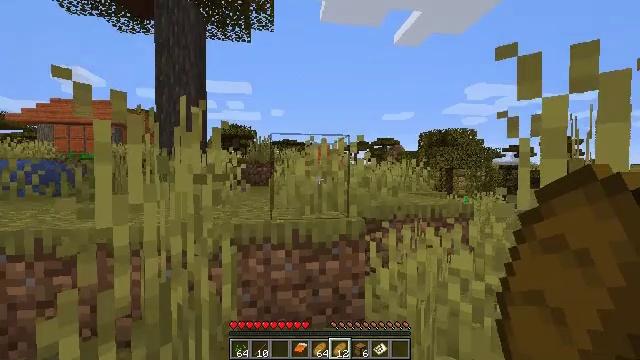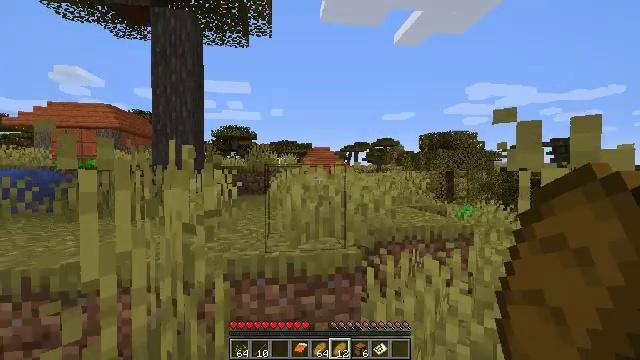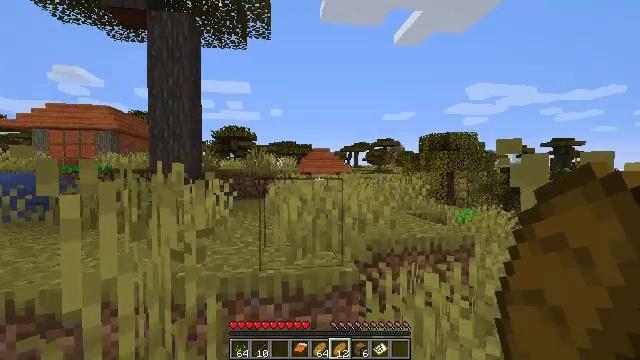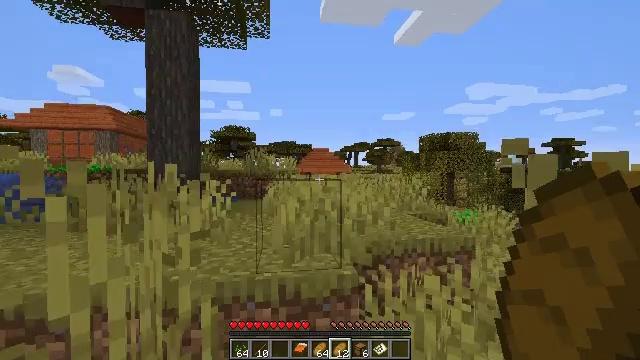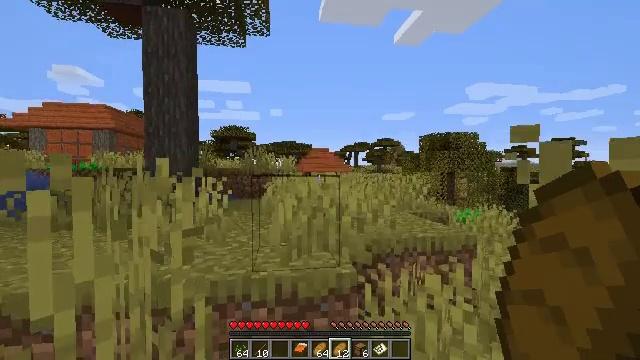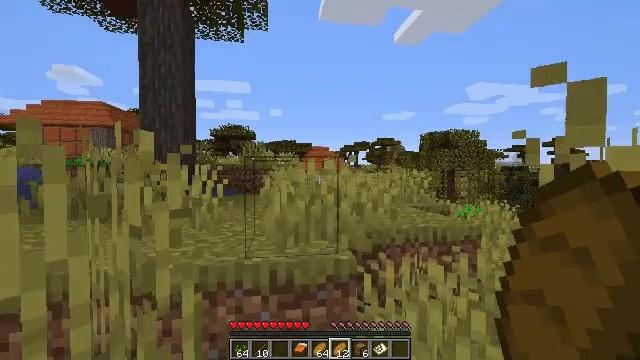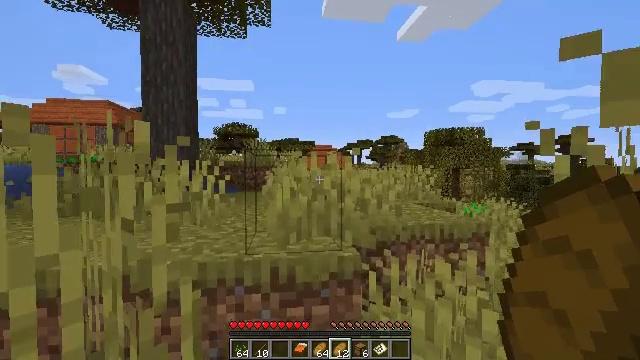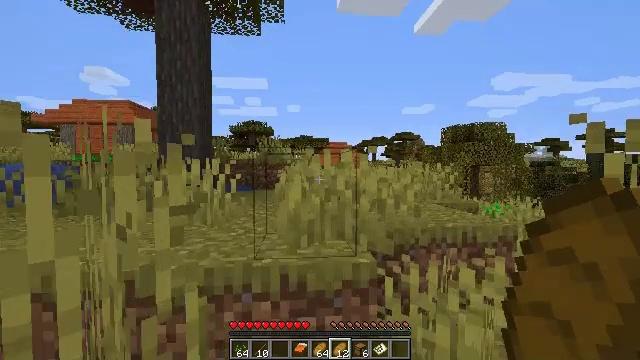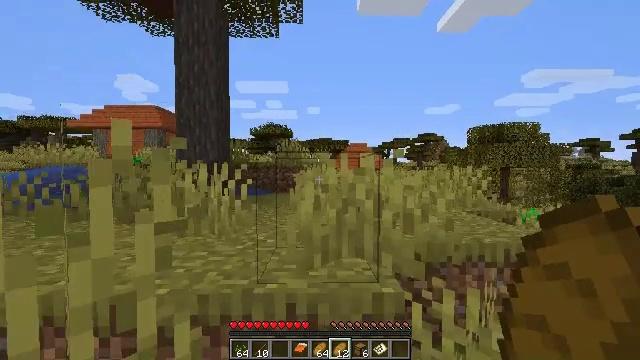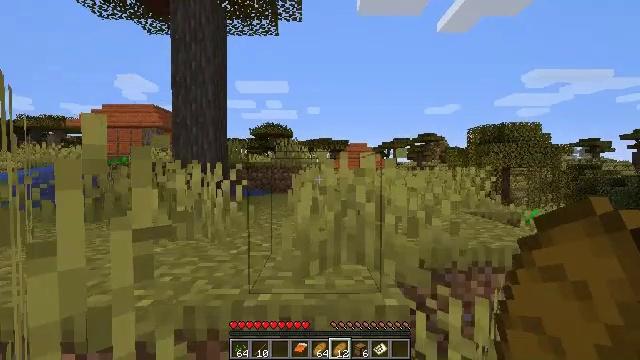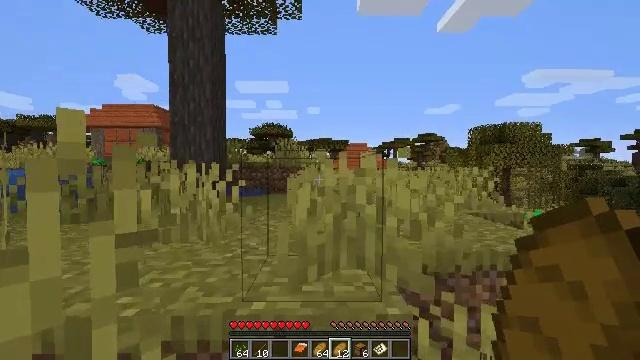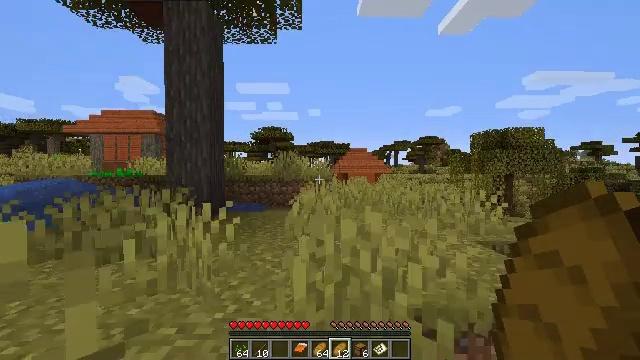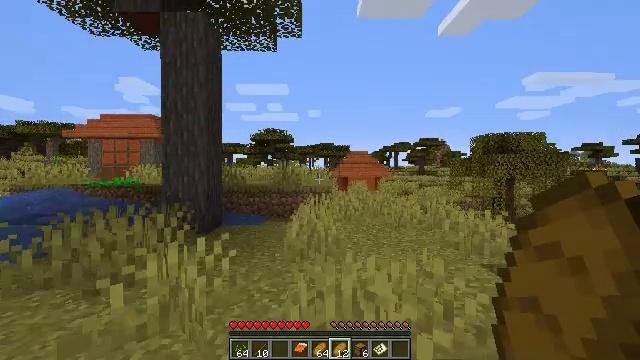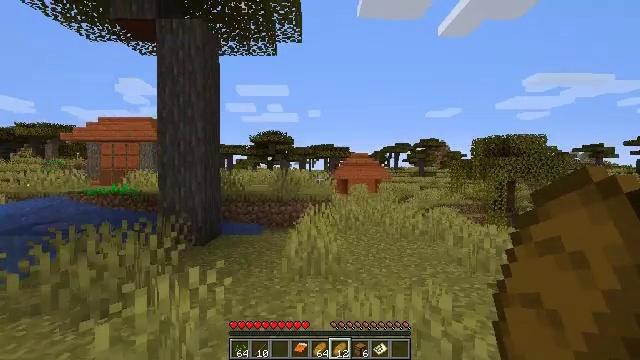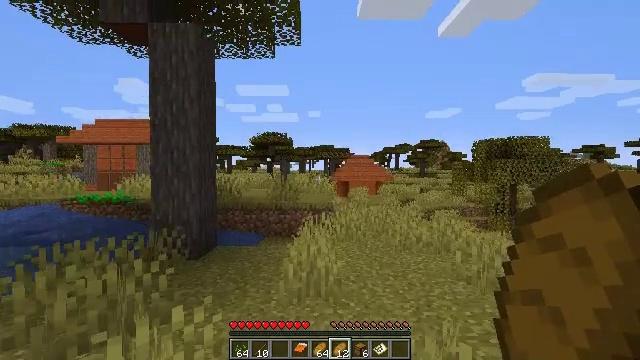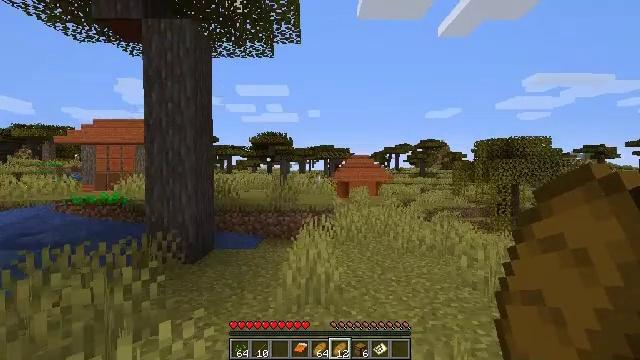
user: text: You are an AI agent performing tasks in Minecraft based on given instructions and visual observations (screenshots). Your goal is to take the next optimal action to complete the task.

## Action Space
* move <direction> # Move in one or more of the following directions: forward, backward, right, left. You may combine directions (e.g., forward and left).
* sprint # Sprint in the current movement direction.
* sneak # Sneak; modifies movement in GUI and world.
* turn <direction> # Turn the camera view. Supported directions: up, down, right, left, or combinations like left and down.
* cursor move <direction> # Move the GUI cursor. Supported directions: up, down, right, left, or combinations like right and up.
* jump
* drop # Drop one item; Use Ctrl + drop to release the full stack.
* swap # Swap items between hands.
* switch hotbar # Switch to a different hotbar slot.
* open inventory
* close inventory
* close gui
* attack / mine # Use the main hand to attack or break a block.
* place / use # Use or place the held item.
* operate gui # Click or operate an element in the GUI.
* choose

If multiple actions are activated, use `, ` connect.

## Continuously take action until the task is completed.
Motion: motion action
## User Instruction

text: Gather hay blocks from the farm.
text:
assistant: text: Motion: move forward, jump
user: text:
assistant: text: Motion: move forward
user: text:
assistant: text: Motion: move forward
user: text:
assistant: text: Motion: move forward
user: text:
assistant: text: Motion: move forward
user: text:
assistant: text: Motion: move forward
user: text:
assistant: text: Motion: move forward, turn left
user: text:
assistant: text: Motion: move forward, turn left
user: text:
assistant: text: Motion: move forward
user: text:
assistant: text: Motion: move forward, jump
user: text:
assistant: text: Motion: move forward, jump
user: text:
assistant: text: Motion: move forward, jump
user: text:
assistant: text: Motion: move forward, jump
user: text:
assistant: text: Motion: move forward, jump
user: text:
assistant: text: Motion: move forward, jump
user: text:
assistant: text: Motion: move forward
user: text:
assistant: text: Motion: move forward
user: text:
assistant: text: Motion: move forward
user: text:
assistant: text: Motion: move forward
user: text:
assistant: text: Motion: move forward
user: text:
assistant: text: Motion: no_op
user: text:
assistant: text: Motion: no_op
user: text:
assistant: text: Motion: move forward
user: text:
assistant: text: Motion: move forward
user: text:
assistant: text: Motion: no_op
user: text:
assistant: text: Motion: no_op
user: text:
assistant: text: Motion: move forward
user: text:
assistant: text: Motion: move forward
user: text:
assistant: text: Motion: move forward
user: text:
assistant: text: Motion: move forward